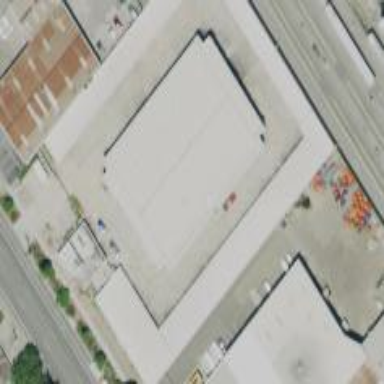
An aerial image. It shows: Storage rental shop within retail area. The facility is designated for storage services.